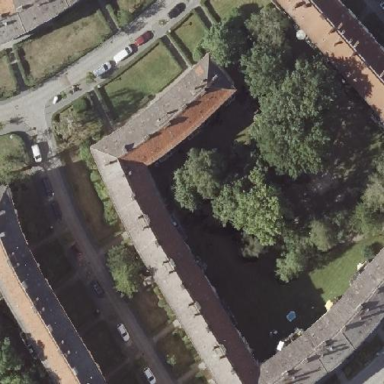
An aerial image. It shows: Residential building with apartments. The roof has hipped shape.